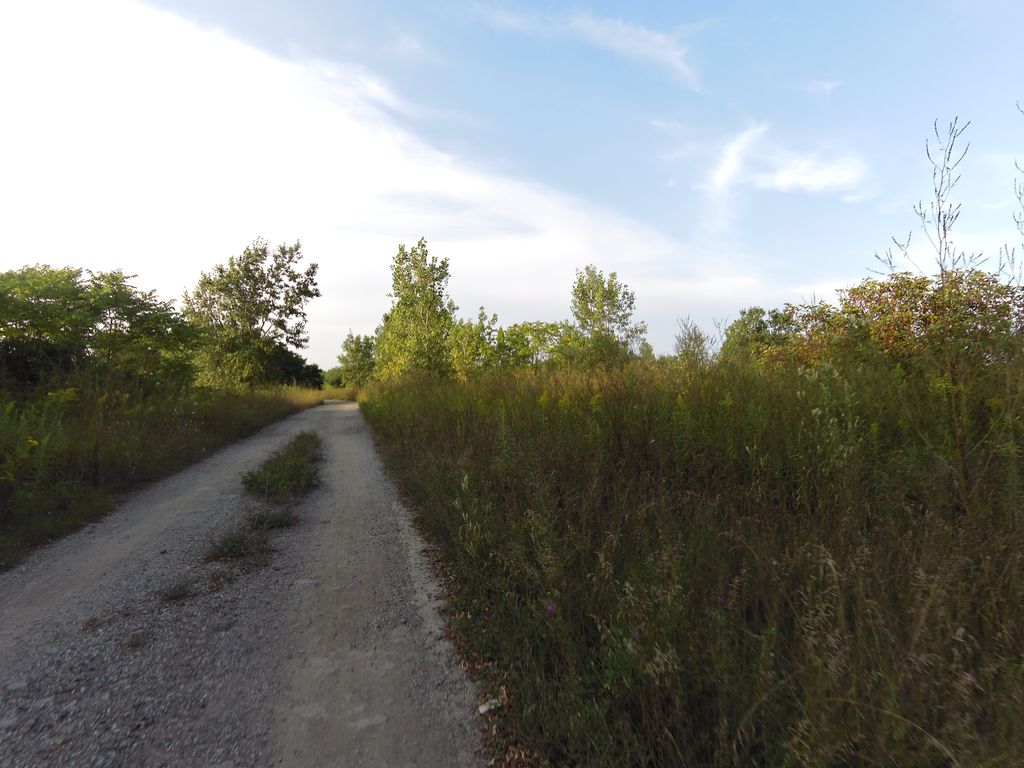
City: toronto